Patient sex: M
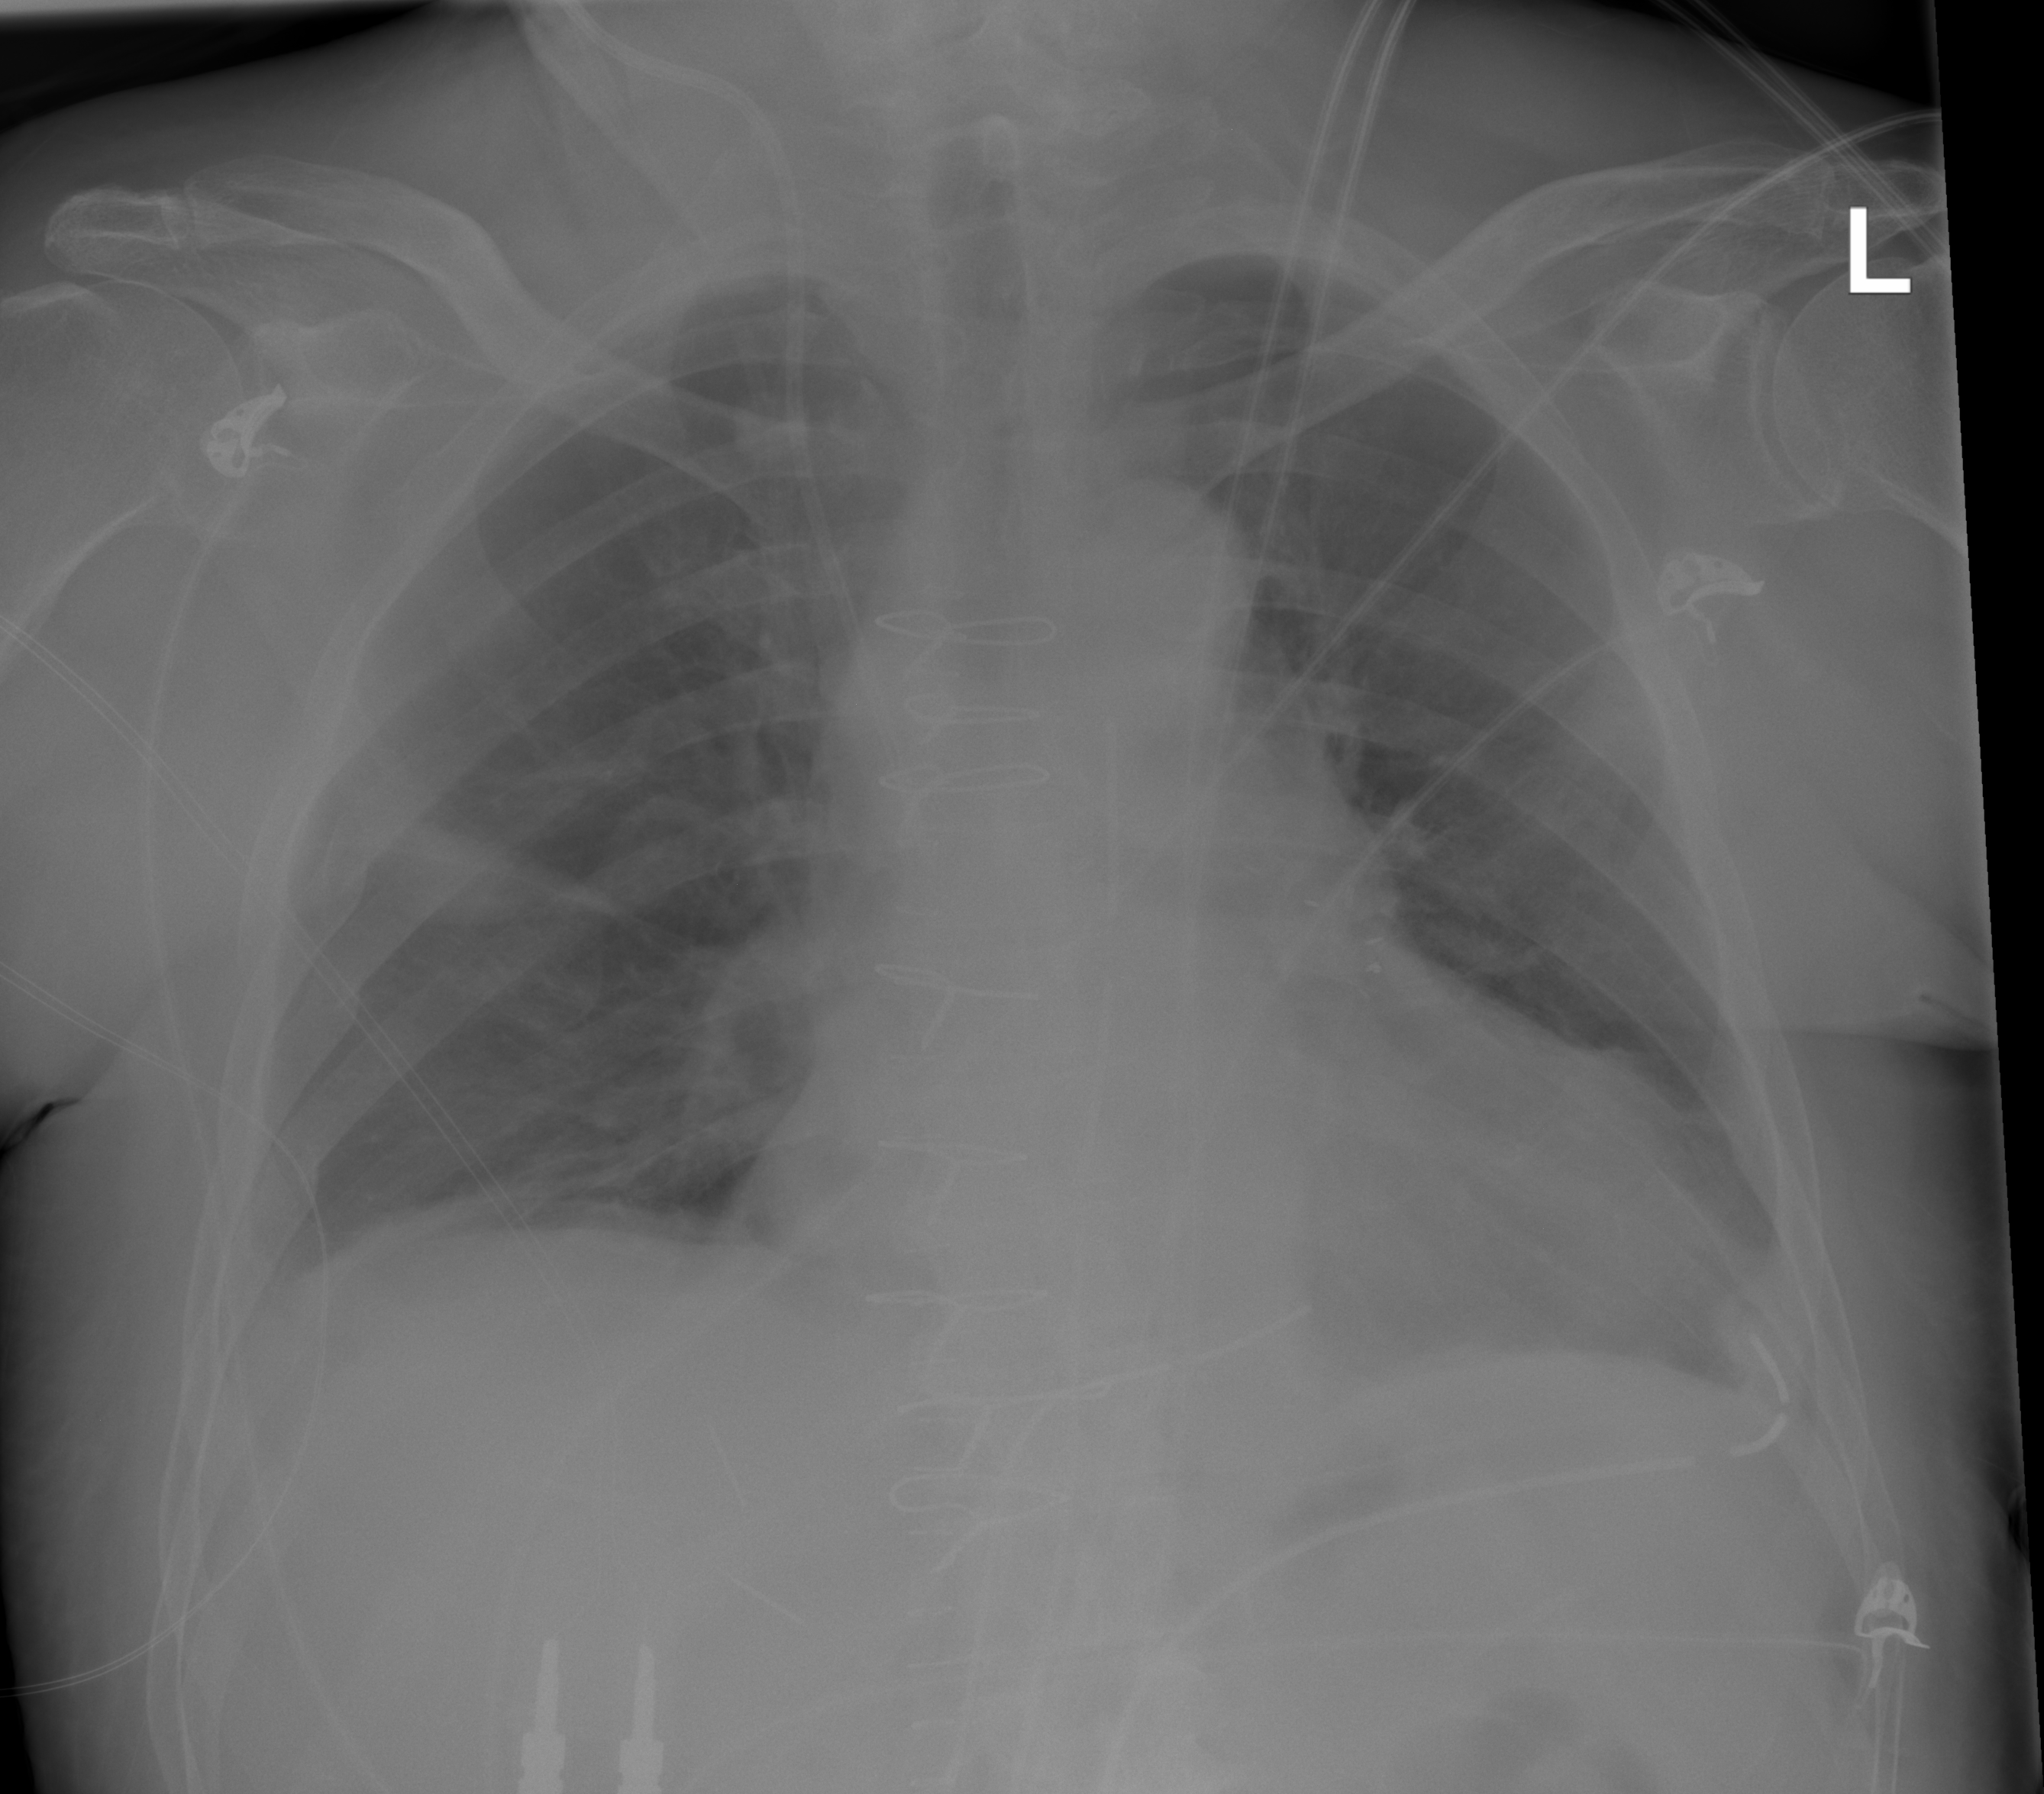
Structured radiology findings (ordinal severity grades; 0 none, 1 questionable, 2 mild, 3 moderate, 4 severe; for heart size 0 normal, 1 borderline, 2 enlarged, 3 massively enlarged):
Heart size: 2
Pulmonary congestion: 2
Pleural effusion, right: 0
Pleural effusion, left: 2
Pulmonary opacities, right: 0
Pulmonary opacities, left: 0
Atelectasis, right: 2
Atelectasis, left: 2